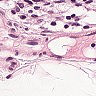
Metastatic tissue present: no